Field crop: maize
Growth stage: 2
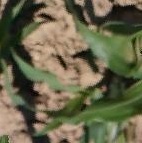
Species: maize